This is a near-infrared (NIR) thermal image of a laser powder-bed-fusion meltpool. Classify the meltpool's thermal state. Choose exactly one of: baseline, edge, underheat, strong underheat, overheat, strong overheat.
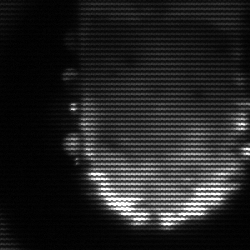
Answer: baseline